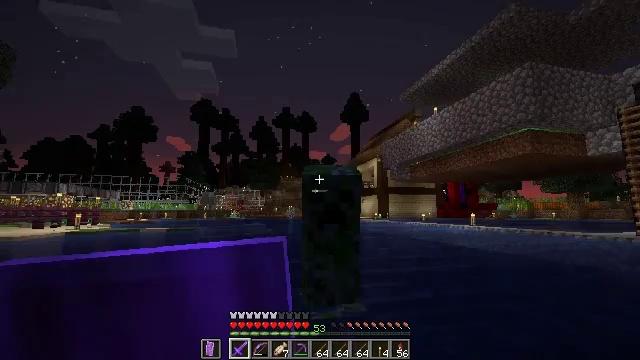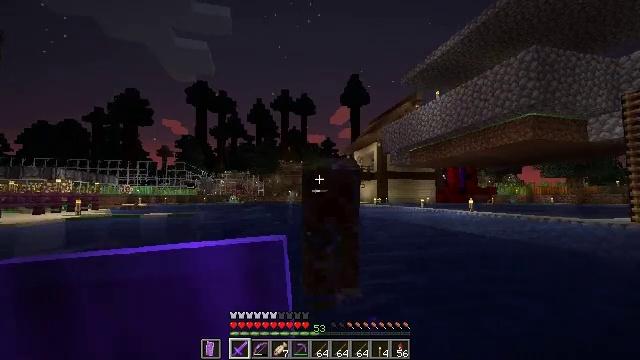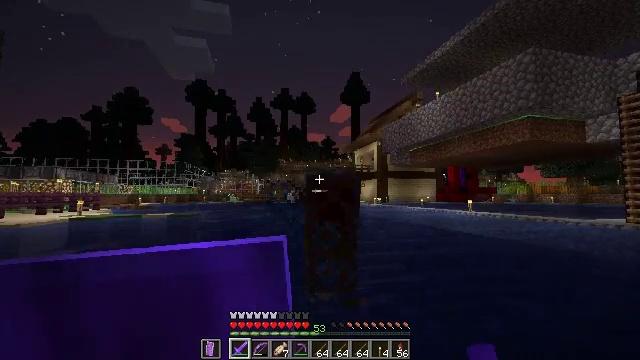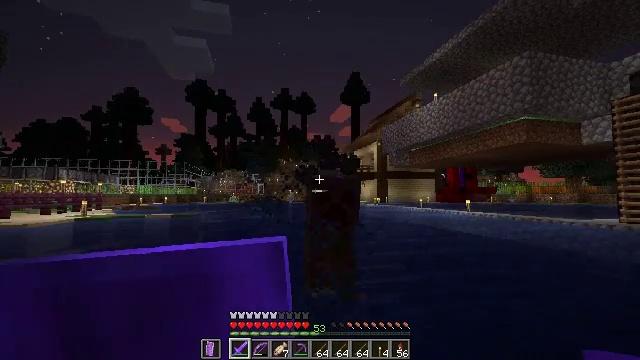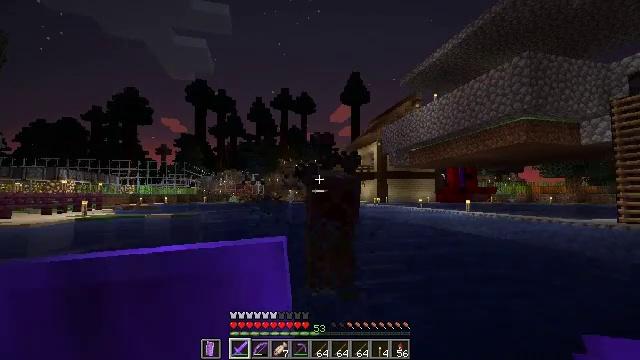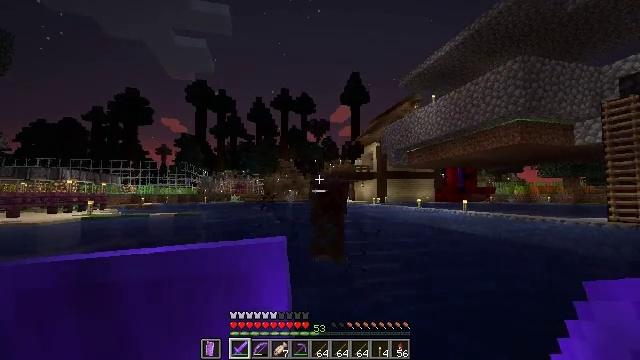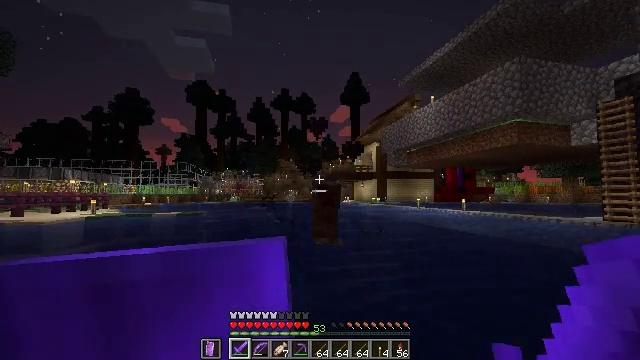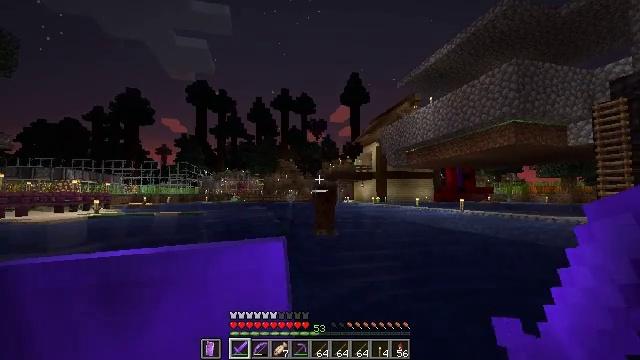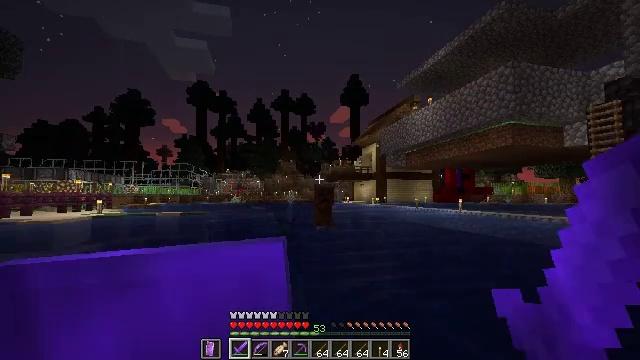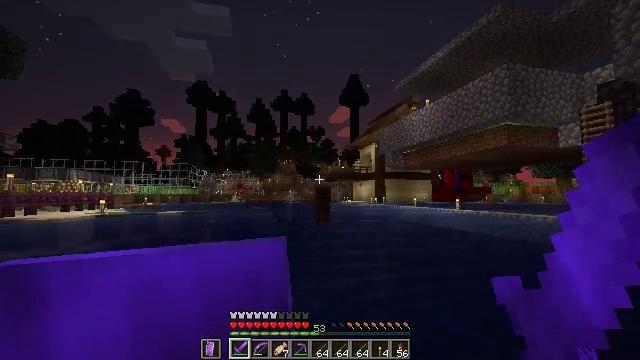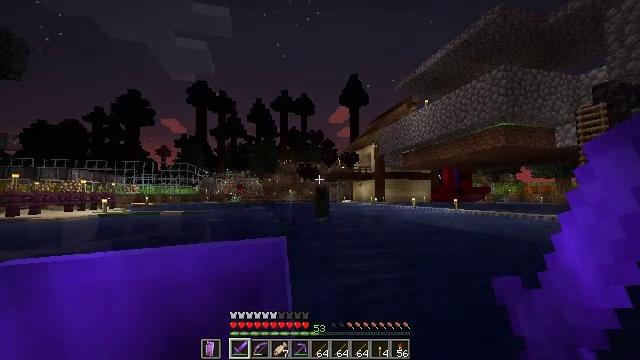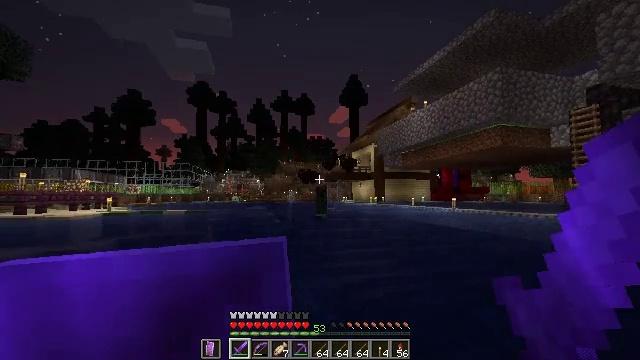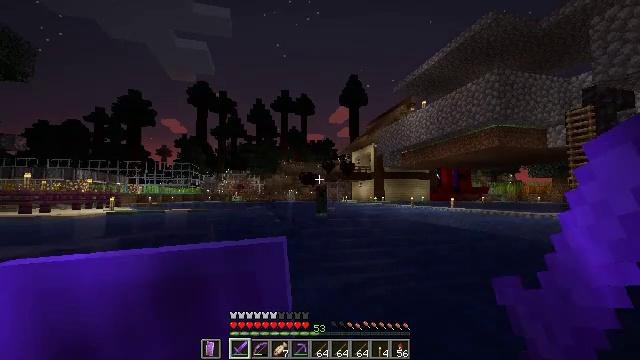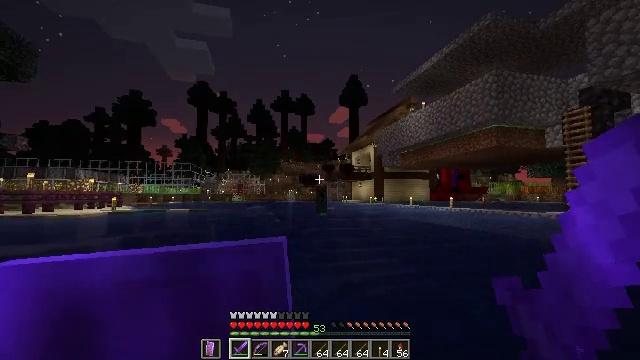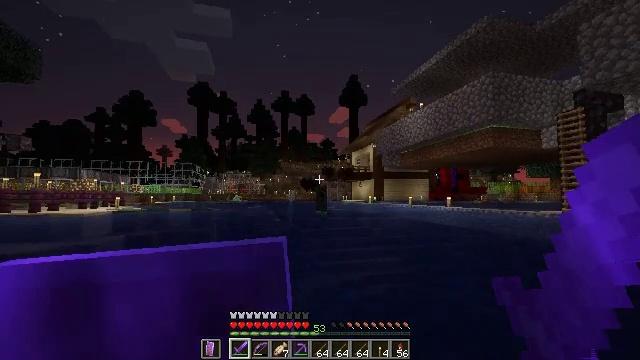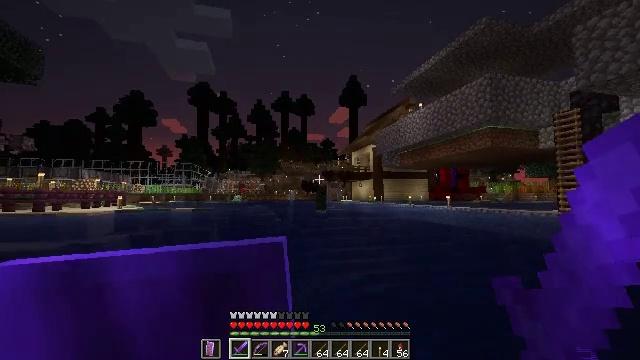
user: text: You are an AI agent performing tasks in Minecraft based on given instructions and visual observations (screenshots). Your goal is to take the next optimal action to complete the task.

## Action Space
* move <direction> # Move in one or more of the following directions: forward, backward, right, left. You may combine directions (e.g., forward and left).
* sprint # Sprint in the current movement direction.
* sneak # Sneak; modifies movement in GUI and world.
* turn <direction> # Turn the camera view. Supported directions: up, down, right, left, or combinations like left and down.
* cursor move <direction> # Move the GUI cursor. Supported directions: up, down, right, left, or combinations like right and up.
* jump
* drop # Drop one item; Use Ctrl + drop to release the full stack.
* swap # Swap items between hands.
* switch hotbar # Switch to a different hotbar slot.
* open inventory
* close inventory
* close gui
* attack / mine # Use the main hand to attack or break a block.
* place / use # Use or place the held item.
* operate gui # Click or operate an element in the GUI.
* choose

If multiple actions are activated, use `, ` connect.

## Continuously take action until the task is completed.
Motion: motion action
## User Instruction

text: Defeat the creeper.
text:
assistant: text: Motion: move back, turn down
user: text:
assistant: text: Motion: move back
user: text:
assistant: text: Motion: move back
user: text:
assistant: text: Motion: move back
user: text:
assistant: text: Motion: move back
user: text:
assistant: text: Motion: move back
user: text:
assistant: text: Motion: move back
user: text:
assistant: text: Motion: move back
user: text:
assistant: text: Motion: move back
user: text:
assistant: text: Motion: move back
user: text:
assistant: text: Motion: move back
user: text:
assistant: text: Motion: move back
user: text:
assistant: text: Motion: move back
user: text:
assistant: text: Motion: move back
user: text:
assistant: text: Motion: move back
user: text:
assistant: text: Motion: move back
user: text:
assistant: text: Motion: move back
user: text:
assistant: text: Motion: move back
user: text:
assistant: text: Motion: move back
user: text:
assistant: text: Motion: move back
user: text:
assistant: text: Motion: move back
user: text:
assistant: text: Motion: move back
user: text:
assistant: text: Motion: move back
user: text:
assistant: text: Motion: move back
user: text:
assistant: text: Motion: move back
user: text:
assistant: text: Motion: move back
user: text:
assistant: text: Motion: move back
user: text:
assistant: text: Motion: move back
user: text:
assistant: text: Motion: move back
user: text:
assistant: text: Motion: move back